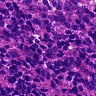
Metastatic tissue present: no